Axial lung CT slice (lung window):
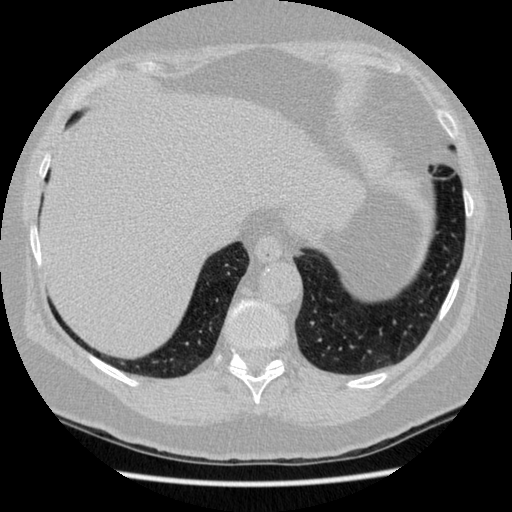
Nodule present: no